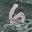
Label: 6